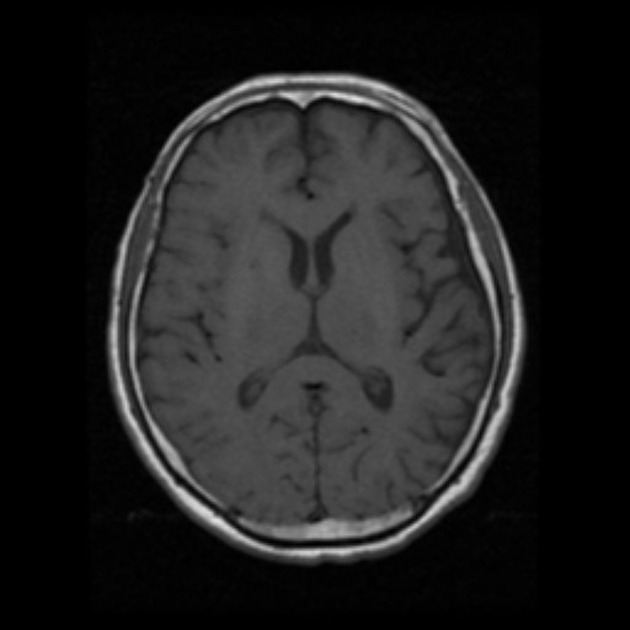
Label: notumor